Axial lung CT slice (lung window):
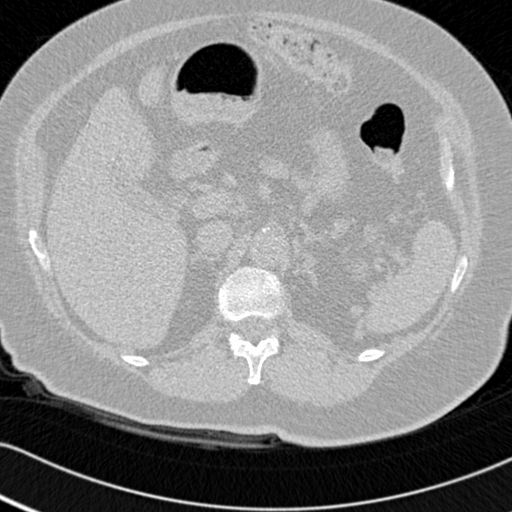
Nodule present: no